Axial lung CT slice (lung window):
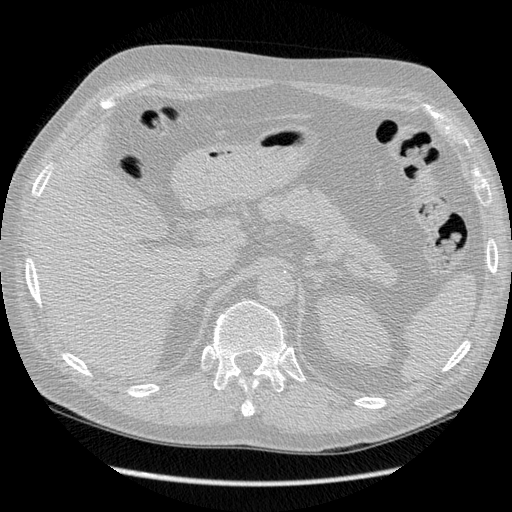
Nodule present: no